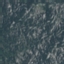
Label: HerbaceousVegetation